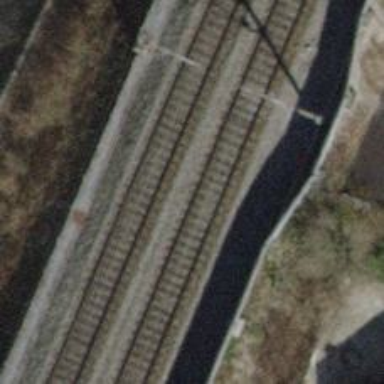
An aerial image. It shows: Single-track railway with electrified contact lines.